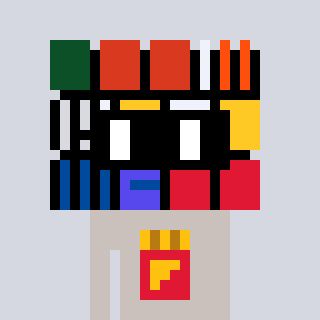
a pixel art character with square black glasses, a abstract-shaped head and a foggrey-colored body on a cool background